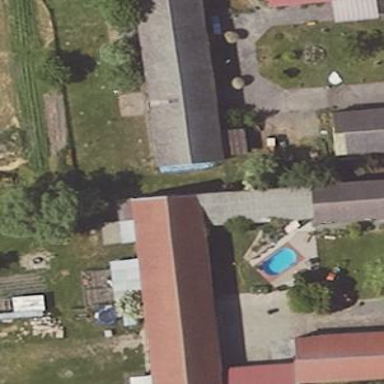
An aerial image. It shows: Shed building.